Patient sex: M
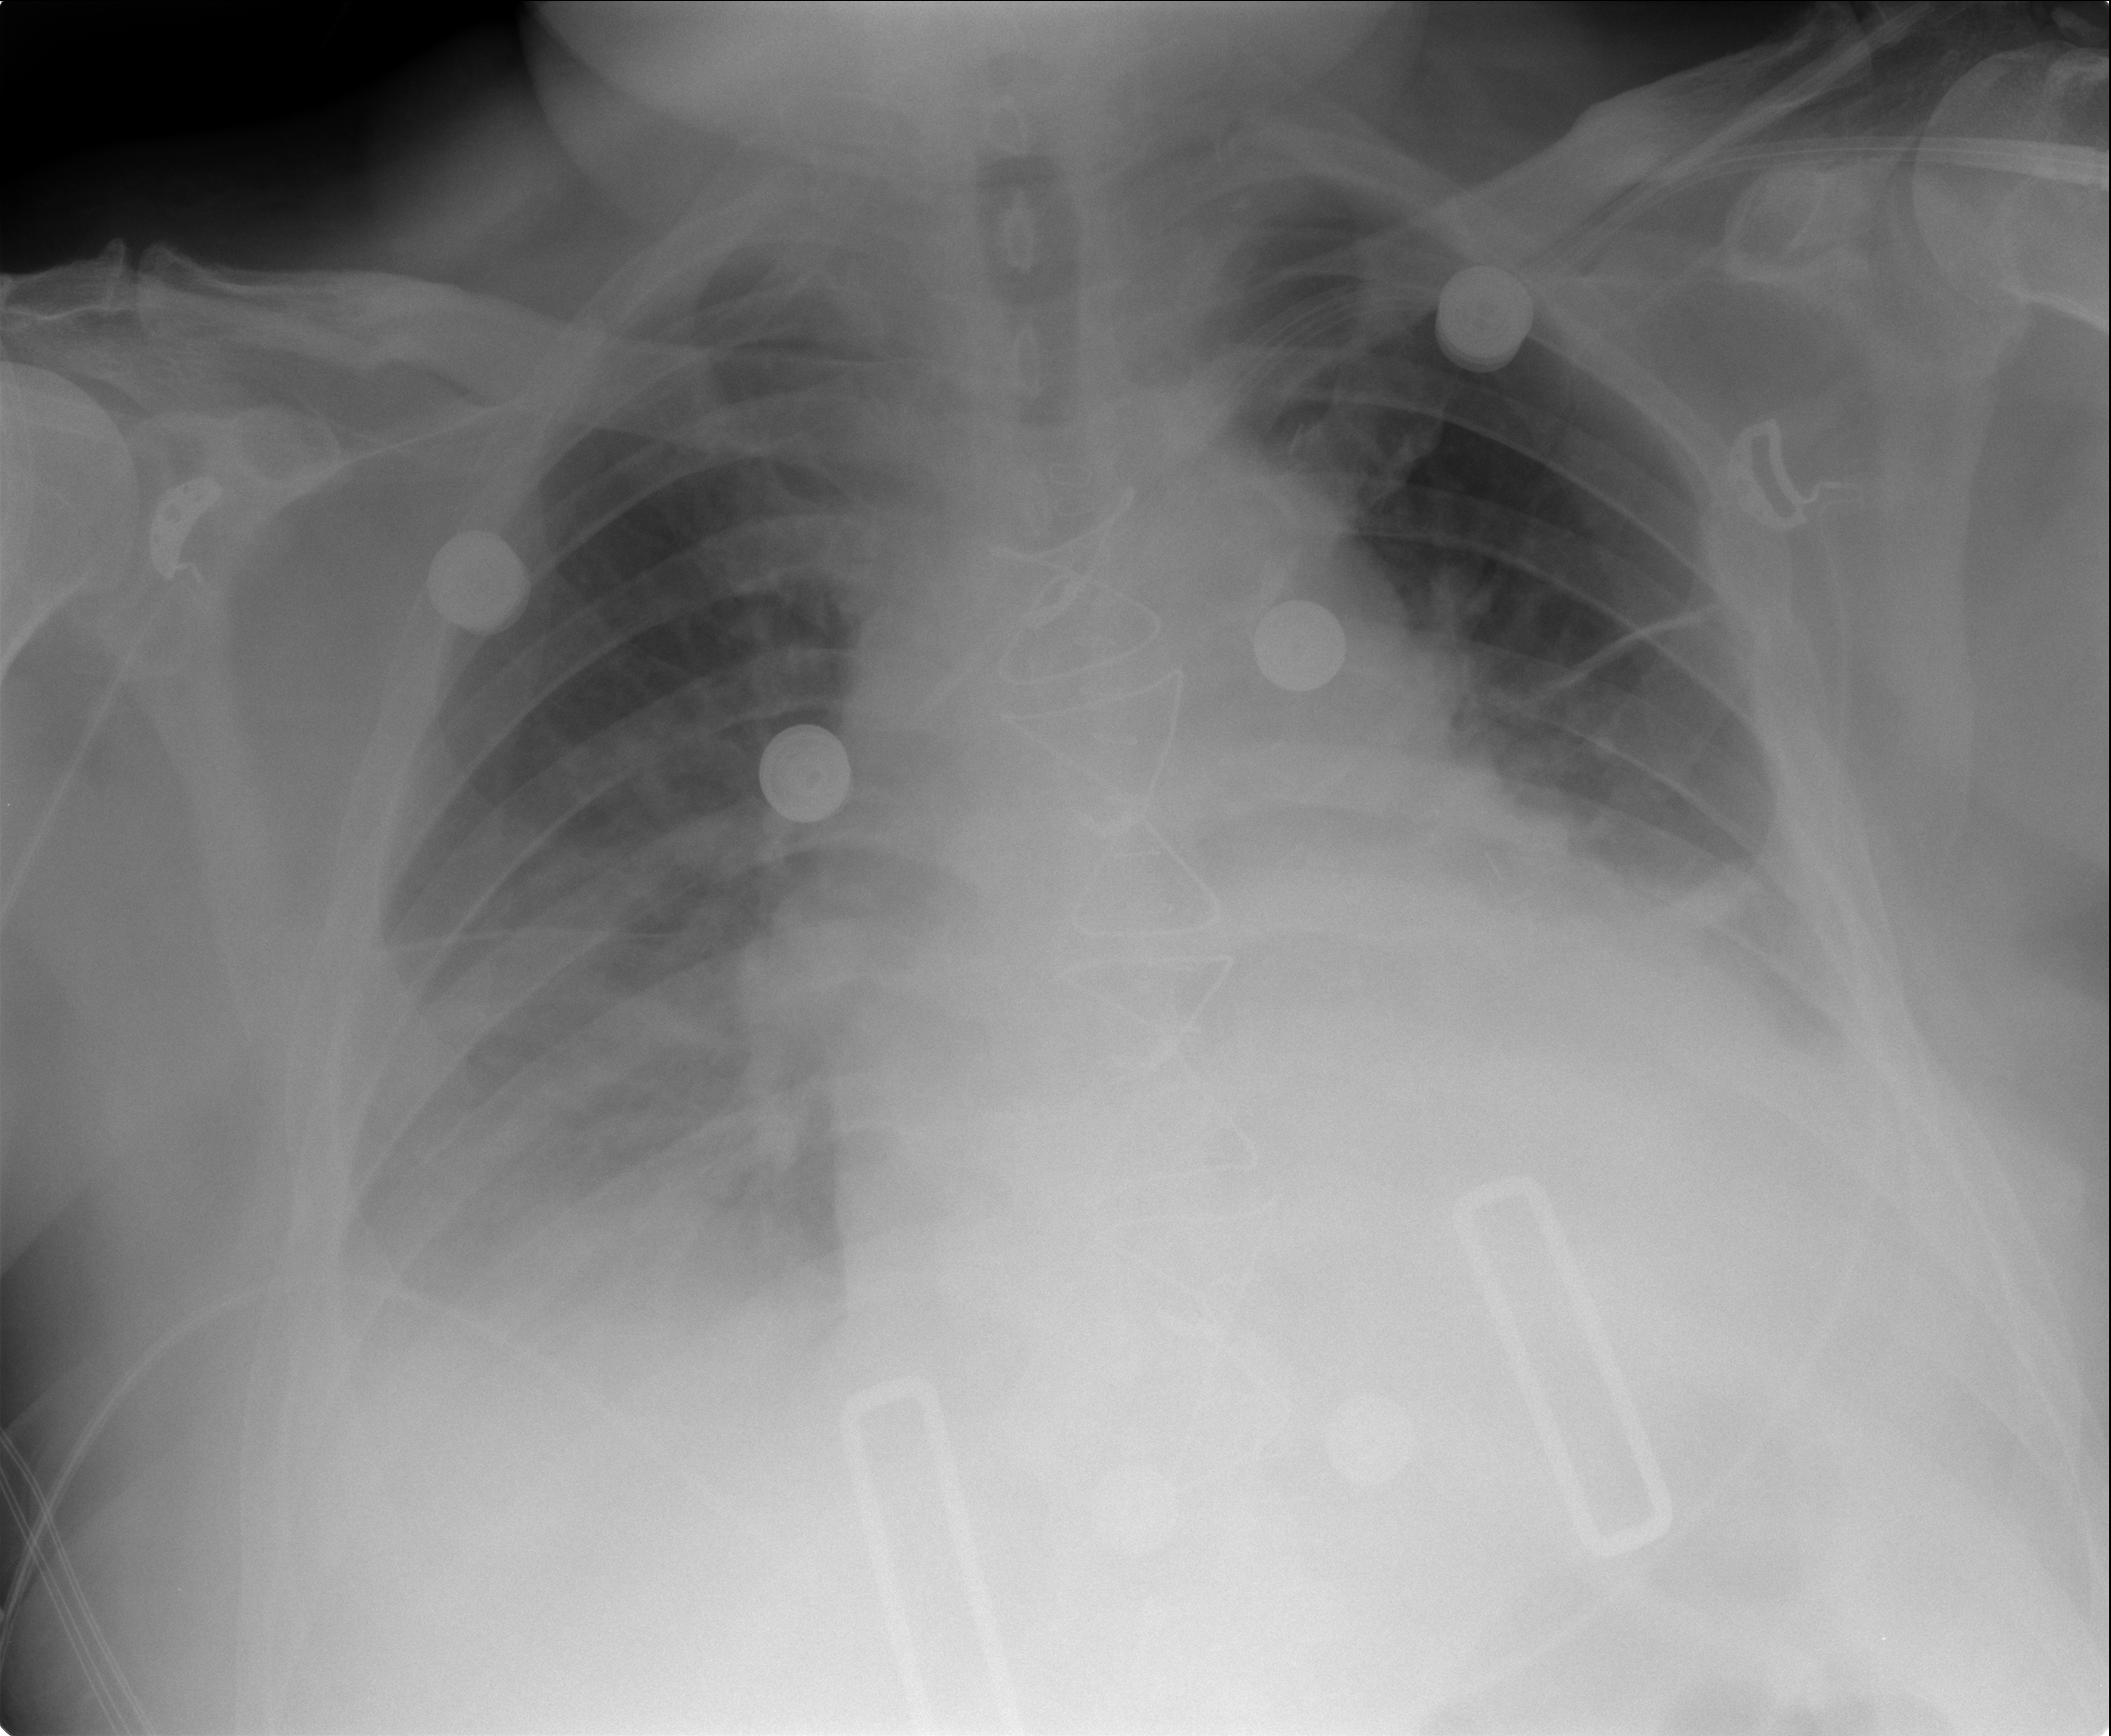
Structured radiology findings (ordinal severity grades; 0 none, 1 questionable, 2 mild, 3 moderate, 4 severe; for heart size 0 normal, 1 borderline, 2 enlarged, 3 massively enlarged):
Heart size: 2
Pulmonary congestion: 2
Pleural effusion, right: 2
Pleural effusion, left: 2
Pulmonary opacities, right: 2
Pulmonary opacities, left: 0
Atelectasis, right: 2
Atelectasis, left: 2